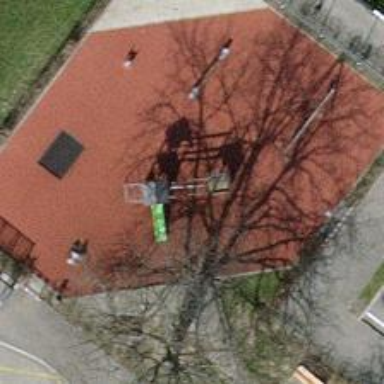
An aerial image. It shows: Playground area for leisure land.